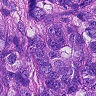
Metastatic tissue present: yes